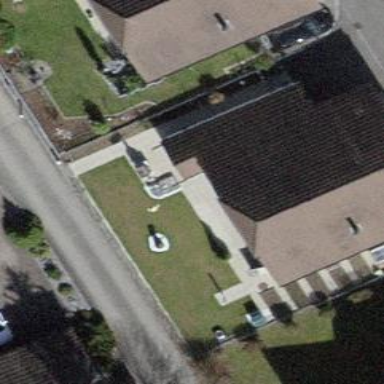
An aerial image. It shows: Building with tiled roof.